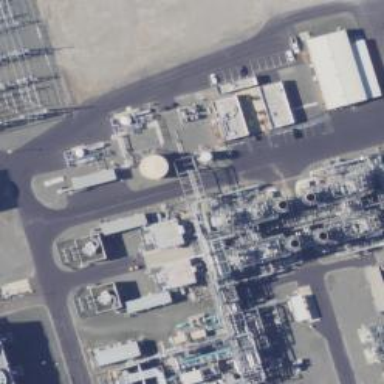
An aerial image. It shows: Gas turbine generator powered by gas.